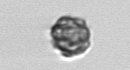
Label: coccolithophorid